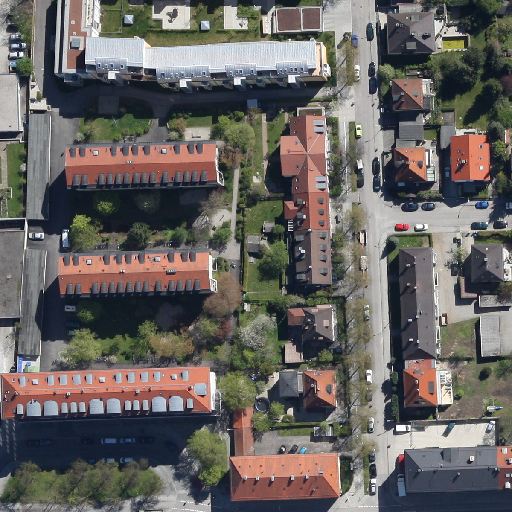
Referring expression: sidewalk along with tree